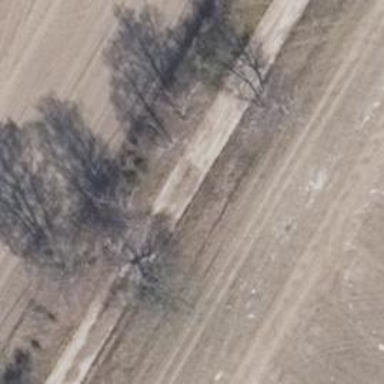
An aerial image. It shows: Dirt track road with grade3 tracktype.